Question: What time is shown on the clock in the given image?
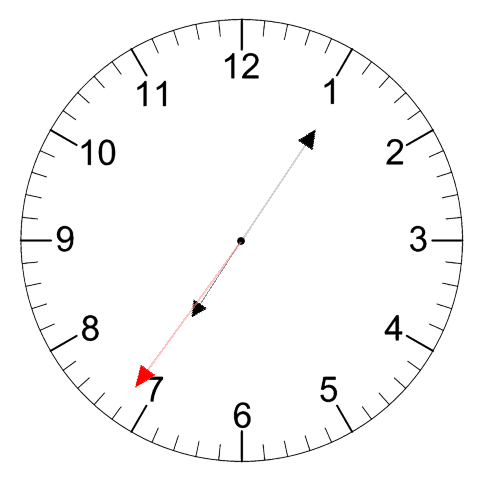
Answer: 07:05:36